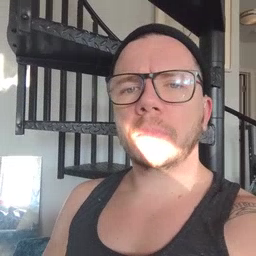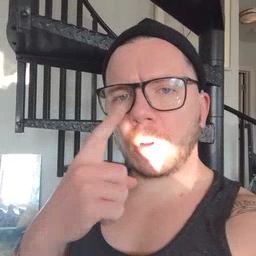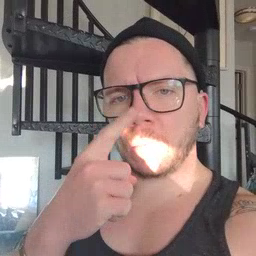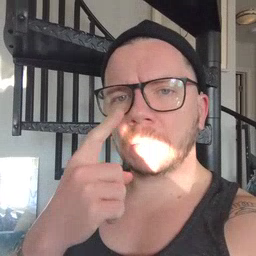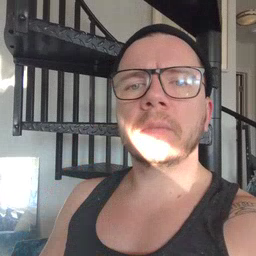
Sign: nose